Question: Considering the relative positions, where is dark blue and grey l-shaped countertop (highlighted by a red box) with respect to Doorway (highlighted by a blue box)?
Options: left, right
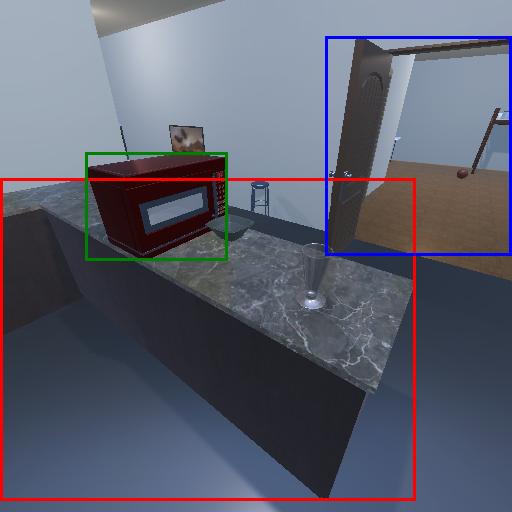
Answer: left